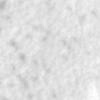
Label: no_change